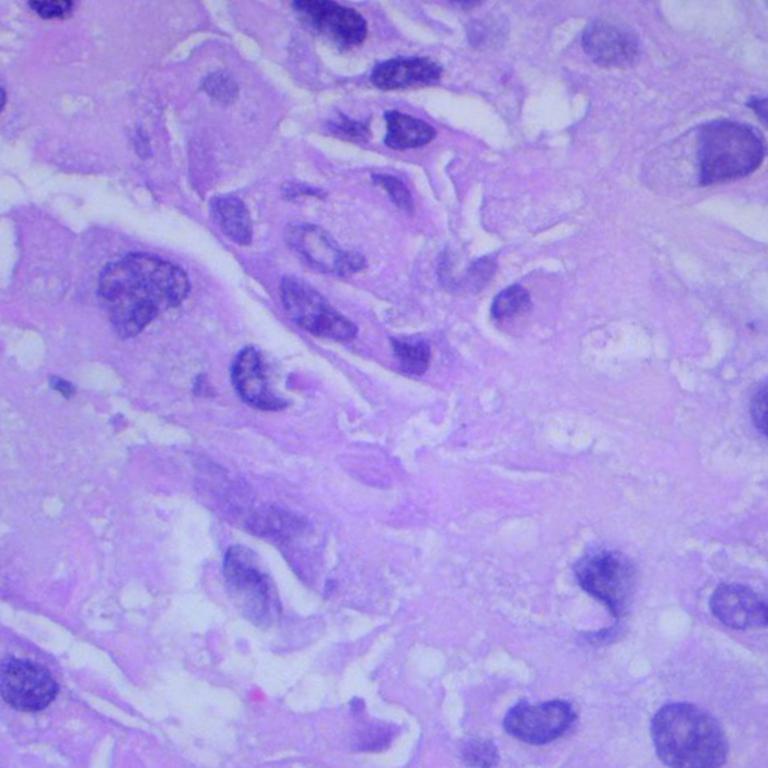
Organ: lung
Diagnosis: squamous carcinomas